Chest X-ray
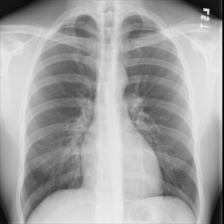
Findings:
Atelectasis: negative
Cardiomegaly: negative
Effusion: negative
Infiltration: negative
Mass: negative
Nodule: negative
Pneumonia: negative
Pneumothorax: negative
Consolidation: negative
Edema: negative
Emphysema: negative
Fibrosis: negative
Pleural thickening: negative
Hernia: negative